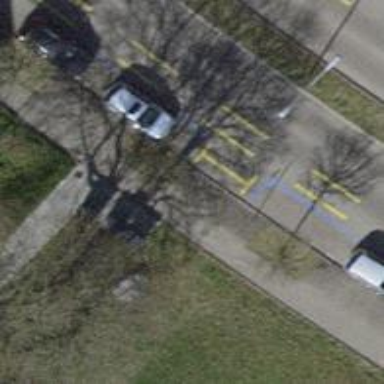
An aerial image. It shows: Avenue lined with trees.